Question: I am trying to apply a box shadow to an 'img' element and I have its container with 'padding:0px' so it is pretty tightly constrained. Consequently, its box-shadow is unable to overflow out and is just kind of crudely cut off.Is there any remedy for this?
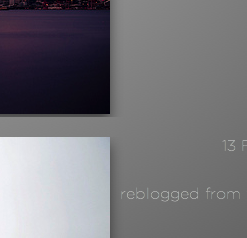
Answer: '''
div.container { /* ... styles ... */ overflow:visible; }
'''
<URL>